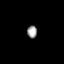
Tissue: prostate
Cell type: T cells
Senescence score: 0.7003
Nuclear area (px): 121
Mean DAPI intensity: 157.992